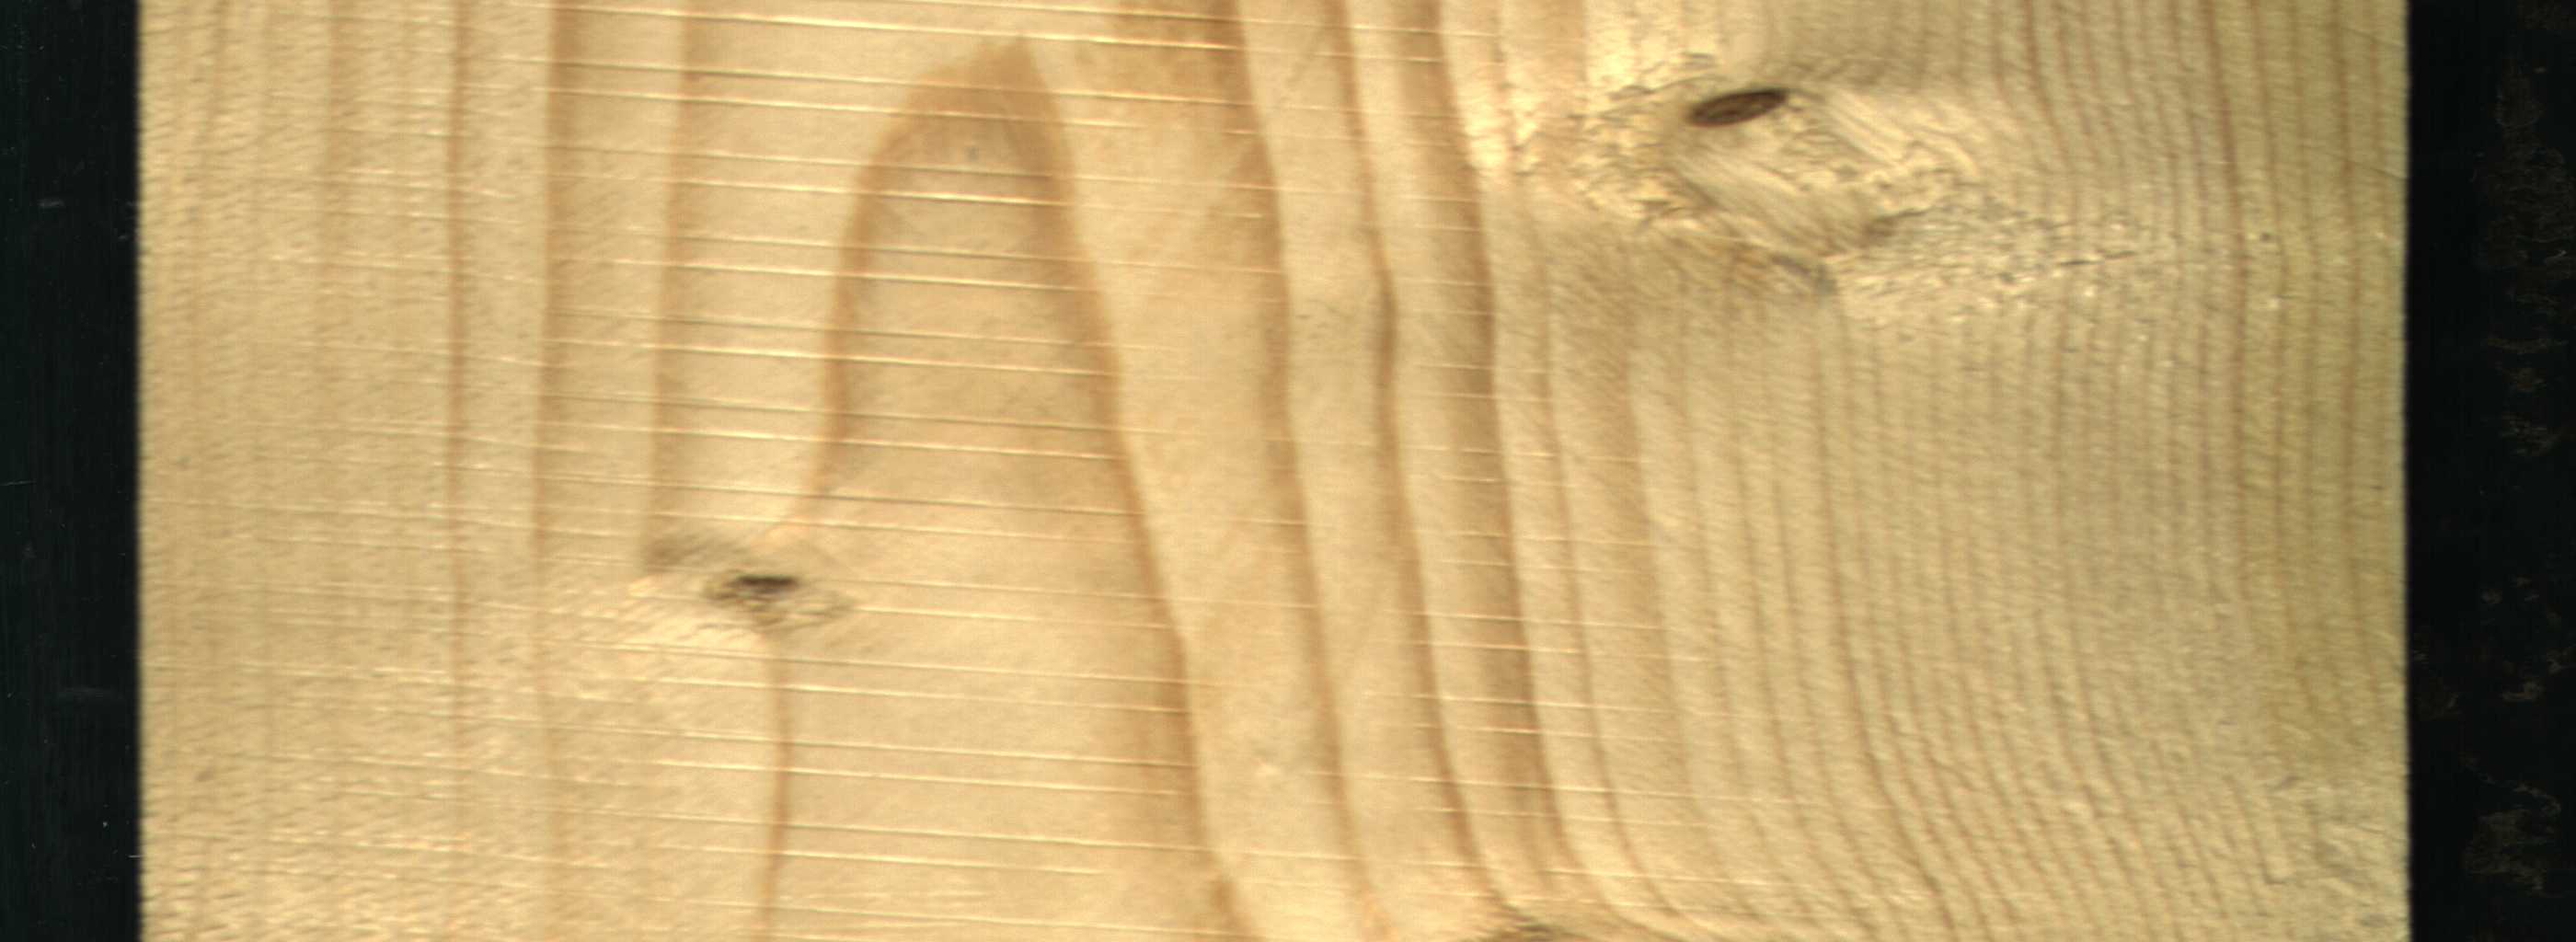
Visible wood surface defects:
Live_Knot
Live_Knot